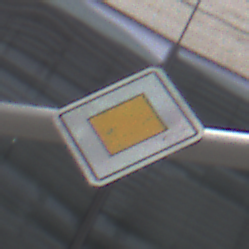
Verkehrszeichen: Vorfahrtsstrasse
Umgebung: Outdoor, Urban
Tageszeit: Midday
Wetter: Overcast
Licht: Natural
Jahreszeit: NotSpecified
Kontrast: LowContrast